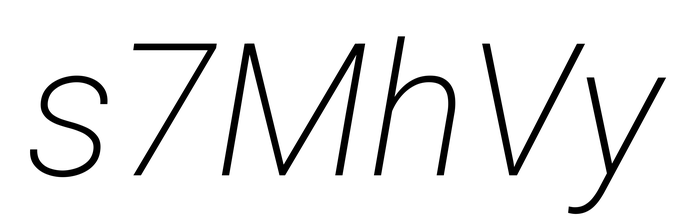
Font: Roboto-Italic_ExtraLight_Italic